Interaction volume radius: 10 \u00c5
Interaction volume height: 20 \u00c5
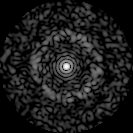
Disorder parameter: 0.8498